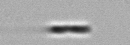
Label: Bacillariophyceae